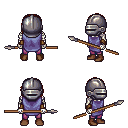
a pixel art fantasy rpg character, male body template, skeleton, chain tabard jacket, magenta pants, brunette bangs hairstyle, metal helm, leather bracers, brown shoes, spear, four views (front, back, left, right), 2x2 character sprite sheet, small pixel art, hard edges, no anti-aliasing